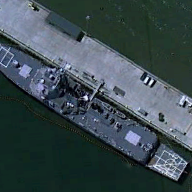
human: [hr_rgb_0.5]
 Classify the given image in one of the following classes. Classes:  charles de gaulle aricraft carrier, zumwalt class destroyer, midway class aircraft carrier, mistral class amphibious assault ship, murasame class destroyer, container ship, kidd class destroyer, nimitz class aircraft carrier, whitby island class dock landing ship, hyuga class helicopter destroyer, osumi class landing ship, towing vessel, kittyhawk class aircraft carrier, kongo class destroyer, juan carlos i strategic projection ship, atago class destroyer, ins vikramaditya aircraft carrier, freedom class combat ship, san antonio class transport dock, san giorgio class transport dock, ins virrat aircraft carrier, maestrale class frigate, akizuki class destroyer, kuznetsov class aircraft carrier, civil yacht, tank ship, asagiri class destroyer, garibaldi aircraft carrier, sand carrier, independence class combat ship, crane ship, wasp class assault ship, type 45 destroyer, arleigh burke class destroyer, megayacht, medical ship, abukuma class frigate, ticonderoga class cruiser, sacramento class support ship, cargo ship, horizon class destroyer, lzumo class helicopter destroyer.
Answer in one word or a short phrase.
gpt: Arleigh Burke class destroyer